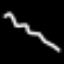
Label: squiggle